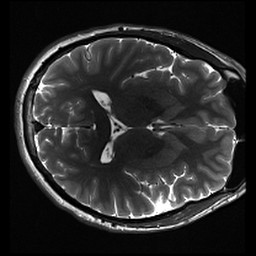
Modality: inplaneT2
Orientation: axial